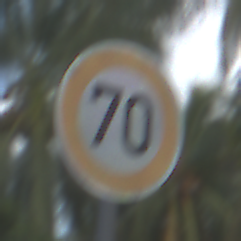
Verkehrszeichen: Geschwindigkeit70
Umgebung: Outdoor, Suburban
Tageszeit: MorningAfternoon
Wetter: PartlyCloudy
Licht: Natural
Jahreszeit: NotSpecified
Kontrast: LowContrast